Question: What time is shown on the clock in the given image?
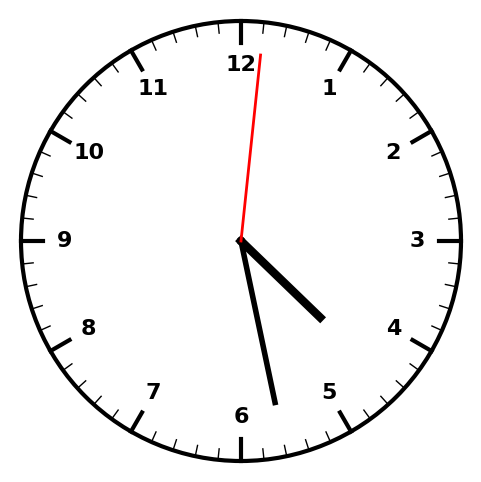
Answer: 04:28:01